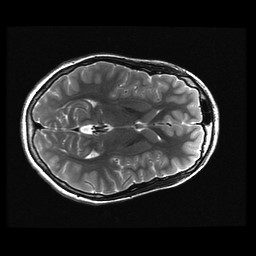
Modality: T2w
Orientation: axial
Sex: female
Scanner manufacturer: ge
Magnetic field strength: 3 T
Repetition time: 5 s
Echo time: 0.1017 s